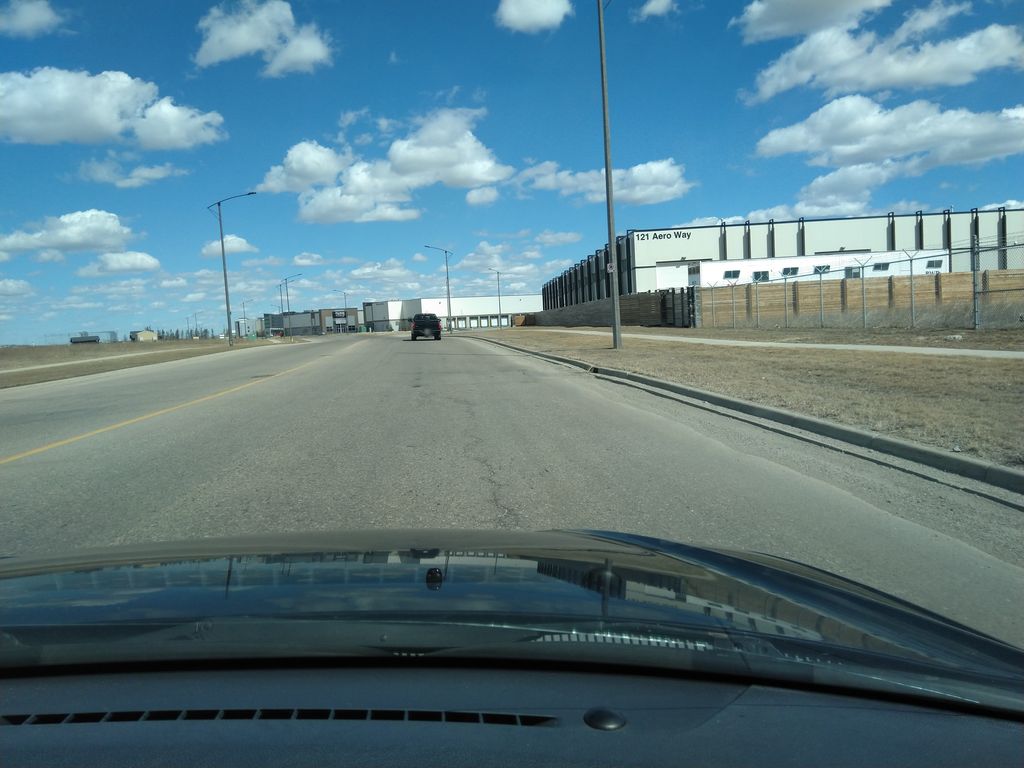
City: calgary